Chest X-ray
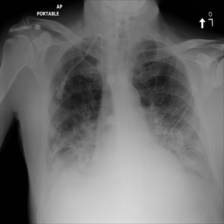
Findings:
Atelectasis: negative
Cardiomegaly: negative
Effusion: negative
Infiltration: positive
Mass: negative
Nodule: negative
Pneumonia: negative
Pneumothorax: negative
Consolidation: negative
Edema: positive
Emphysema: negative
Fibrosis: negative
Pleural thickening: negative
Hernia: negative